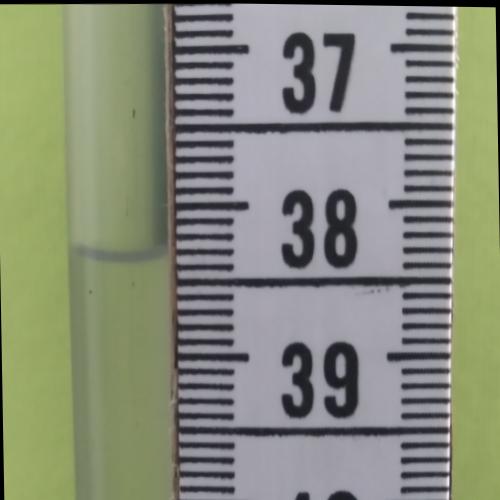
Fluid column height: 38.3 cm